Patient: sex M, age 71
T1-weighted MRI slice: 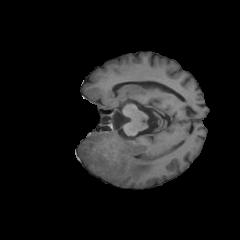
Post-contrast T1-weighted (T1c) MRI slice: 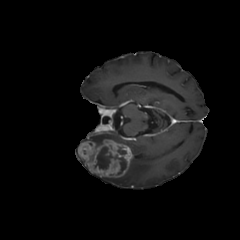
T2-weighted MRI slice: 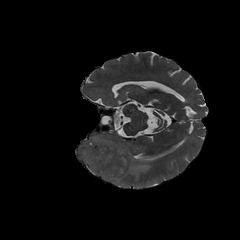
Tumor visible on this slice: yes
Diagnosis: Glioblastoma, IDH-wildtype
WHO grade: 4